Question: I'm making a script in javascript and I have to do something that reads an array of numbers and returns a unique array that "englobes" values. The array I have looks like this: [100, 200, 500, 600, 150, 250]
Values are paired in two. So it's like A: 100-200, B: 500-600, C:150-250.
In an image it would look something like this. (Please excuse this mediocre drawing I made on MS Paint)

So basically, what I want is the pink line. The resulting array would be [100, 250, 500, 600]
I hope this is clear enough.
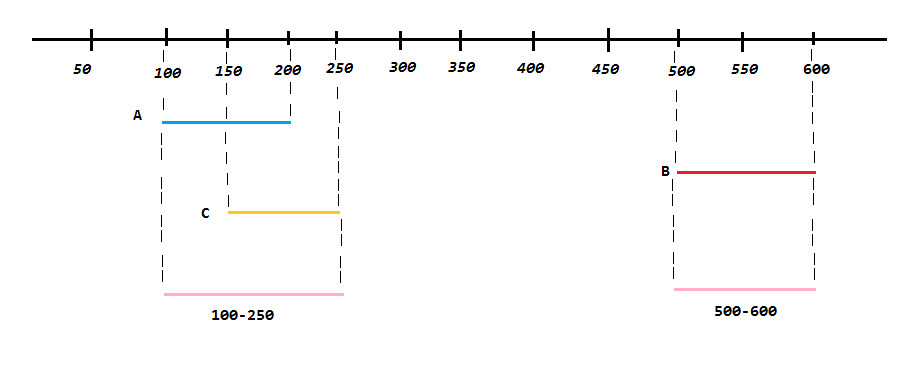
Answer: This is a very common problem.
'''
var array = [100, 200, 500, 600, 150, 250], temp = [], result = [];
// Group the array in proper ranges
for (var i = 0; i < array.length; i += 2) {
temp.push([array[i], array[i + 1]]);
}
console.log(temp);
# [ [ 100, 200 ], [ 500, 600 ], [ 150, 250 ] ]
// Sort the array based on the first starting number of the range
temp.sort(function(first, second) {
return first[0] - second[0];
});
console.log(temp);
# [ [ 100, 200 ], [ 150, 250 ], [ 500, 600 ] ]
// Push the First range in the result
result.push(temp[0]);
// See the 'explanation' below
for (var i = 1; i < temp.length; i += 1) {
var top = result[0], cur = temp[i];
if ((cur[0] < top[0] && cur[1] >= top[0]) || (cur[0] < top[1])) {
result[0] = [Math.min(cur[0], top[0]), Math.max(cur[1], top[1])];
} else {
result.splice(0, 0, cur);
}
}
console.log(result);
# [ [ 500, 600 ], [ 100, 250 ] ]
// Now, flatten the data and sort.
console.log([].concat.apply([], result).sort());
# [ 100, 250, 500, 600 ]
'''
For every element in the 'temp', check if it is in the range of the first
element of the 'result'. Basically we are going to use 'result' as a stack.
If the current range overlaps with the top of the 'result', then replace
top of the 'result' with the range which encloses both the elements